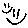
Label: smiley face